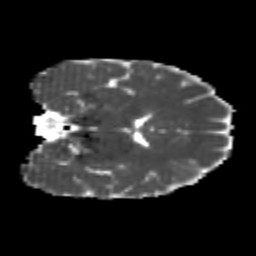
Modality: MD
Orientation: coronal
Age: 23
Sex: female
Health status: healthy
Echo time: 0.074 s